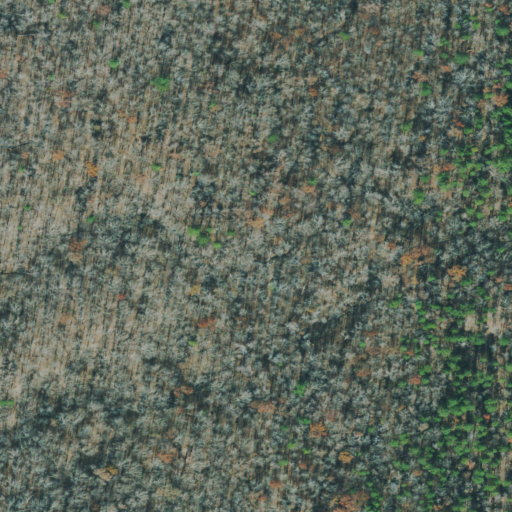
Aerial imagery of valley in Tennessee named Buckingham Hollow containing deciduous forest and mixed forest